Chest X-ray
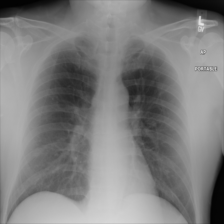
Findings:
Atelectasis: negative
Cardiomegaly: negative
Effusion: negative
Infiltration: negative
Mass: negative
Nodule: negative
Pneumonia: negative
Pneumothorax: negative
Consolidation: negative
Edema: negative
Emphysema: negative
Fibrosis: negative
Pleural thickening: negative
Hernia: negative